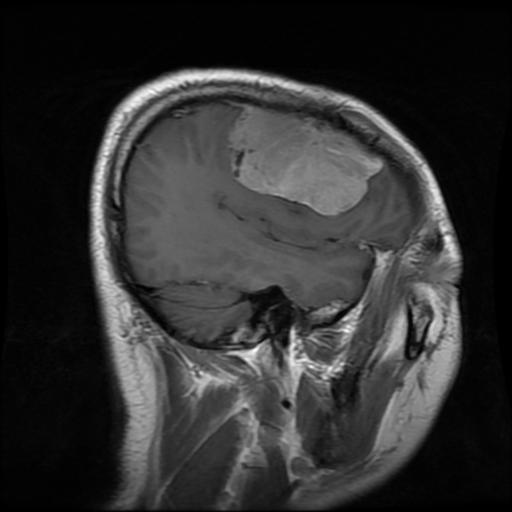
Label: meningioma